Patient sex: F
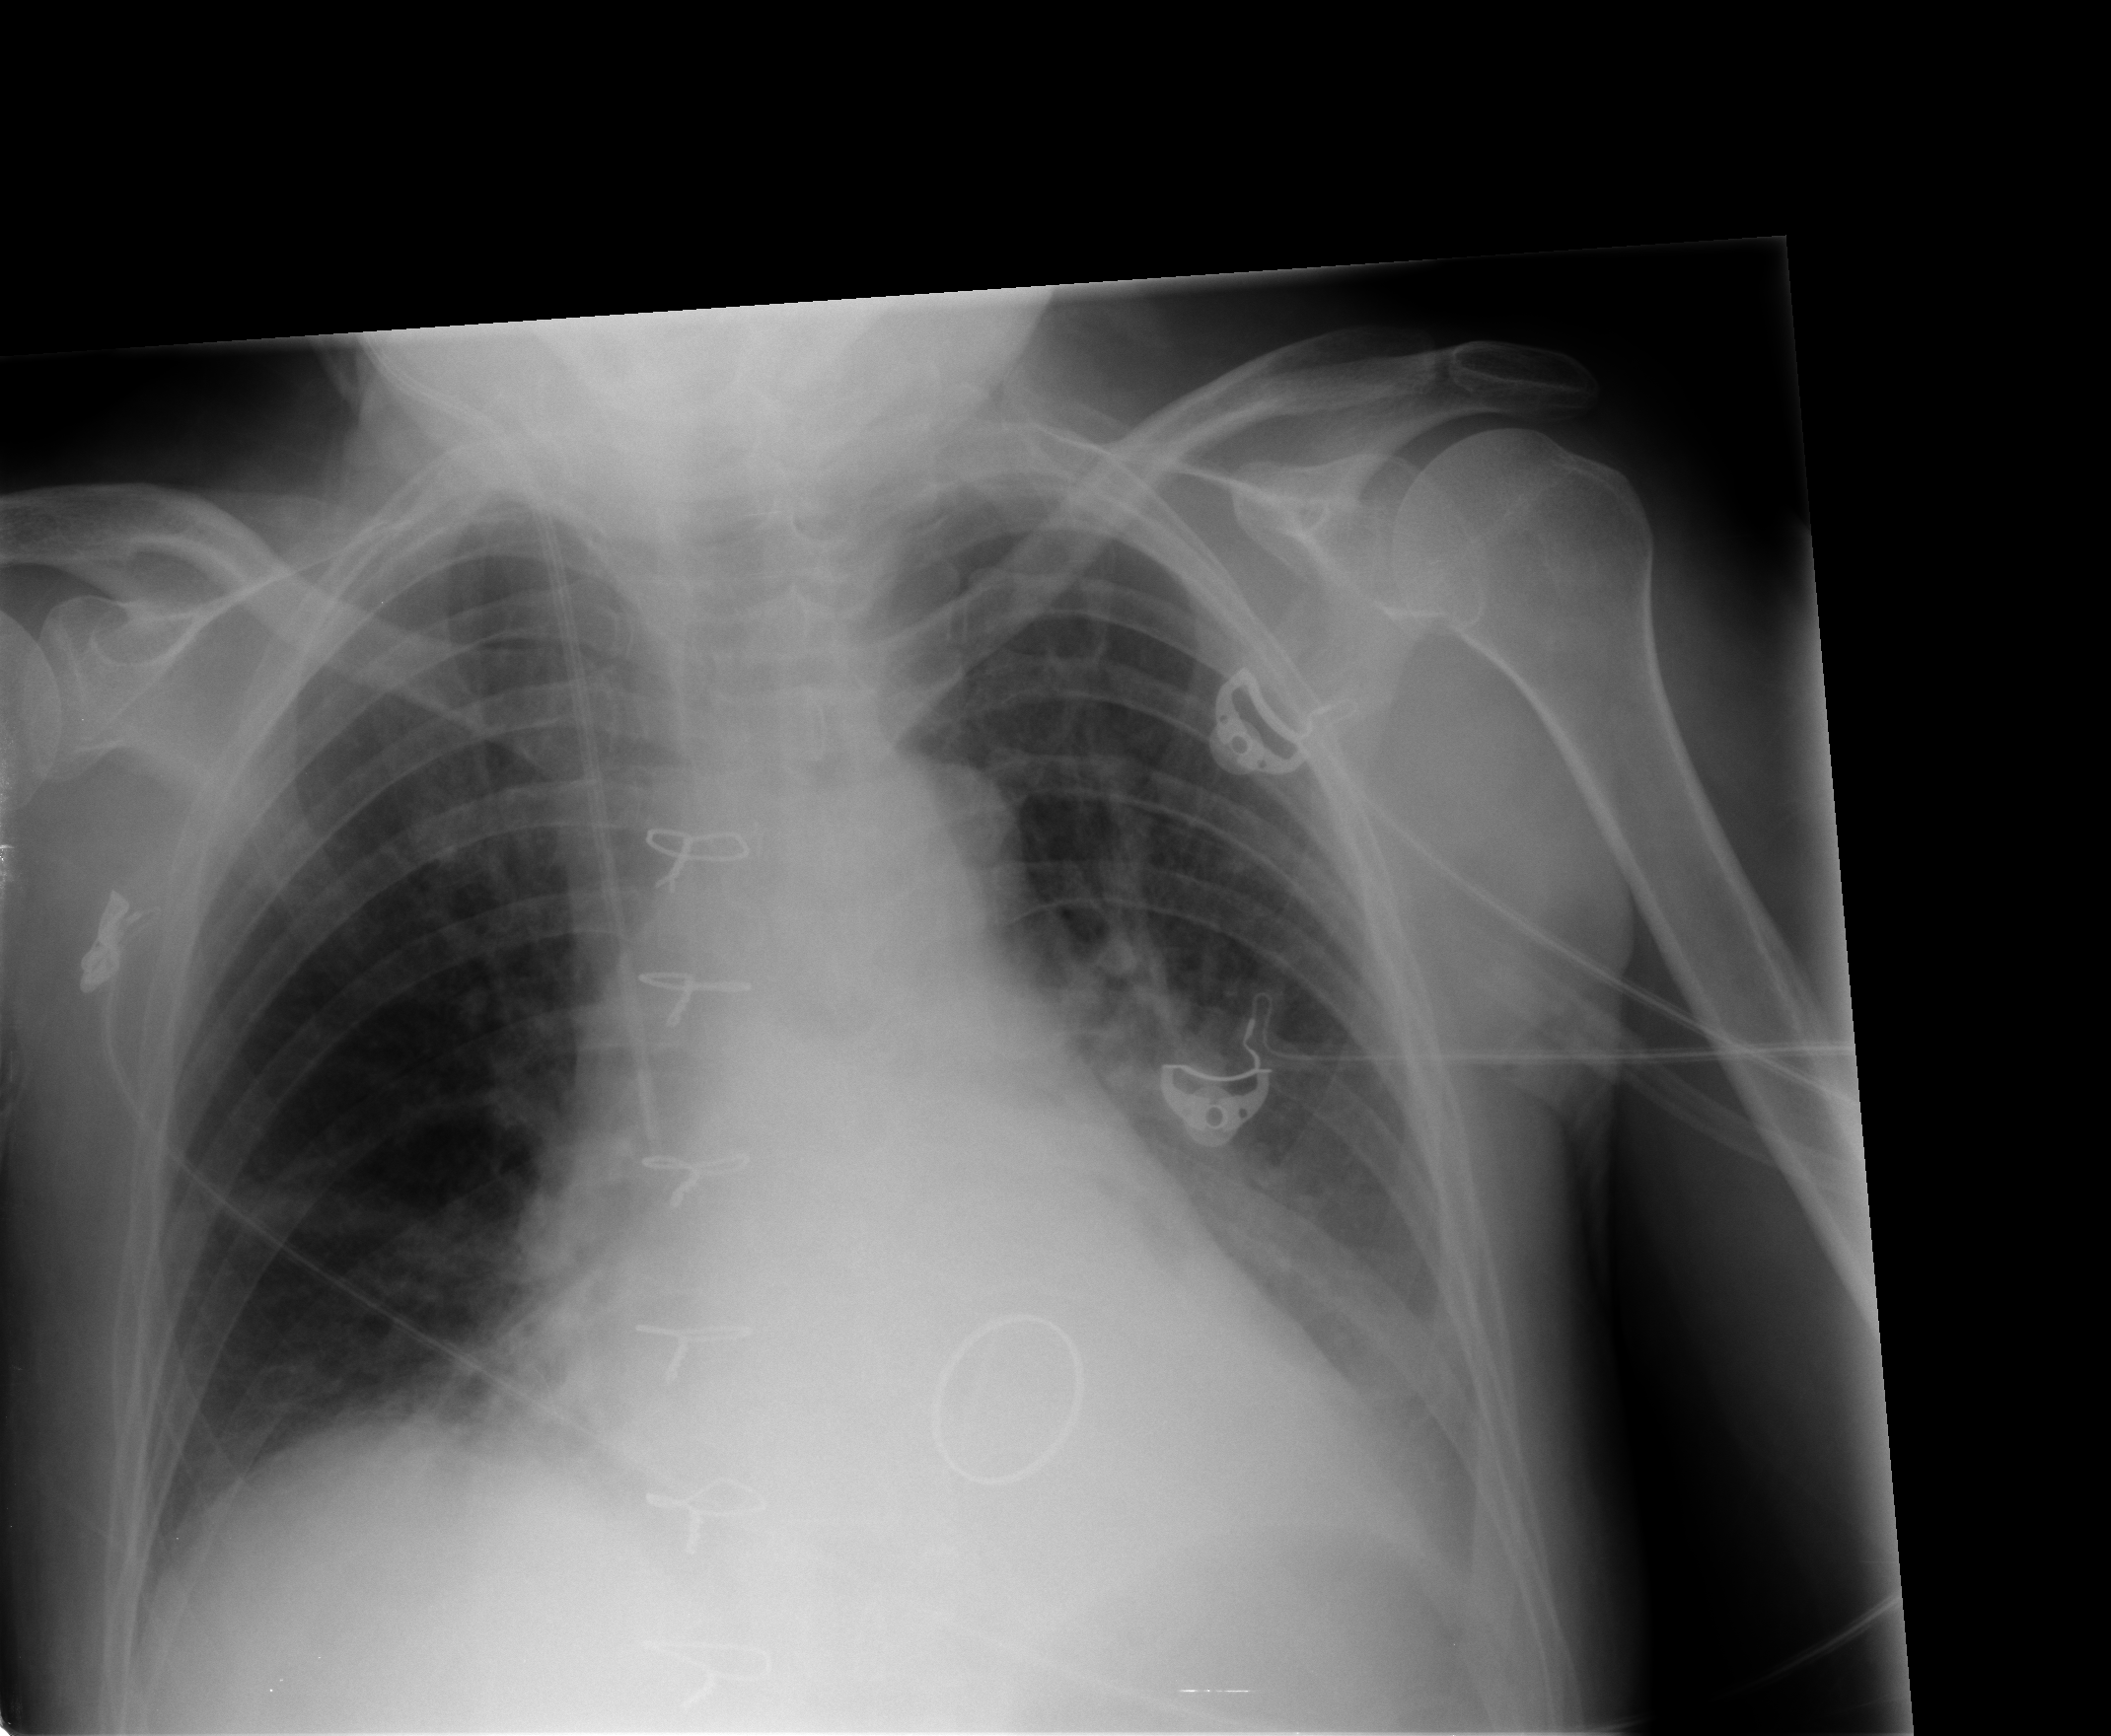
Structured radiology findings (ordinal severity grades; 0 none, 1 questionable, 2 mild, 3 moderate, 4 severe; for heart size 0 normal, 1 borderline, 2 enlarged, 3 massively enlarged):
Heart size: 2
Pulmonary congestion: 0
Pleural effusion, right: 0
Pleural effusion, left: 2
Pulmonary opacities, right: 0
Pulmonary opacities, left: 0
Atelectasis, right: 2
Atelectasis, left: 2